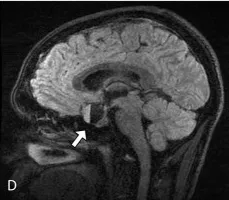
3D T2 fast spin-echo (FSE).
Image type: radiology (mri)